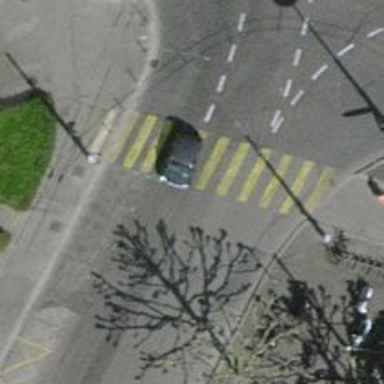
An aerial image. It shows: Crossing with traffic signals.